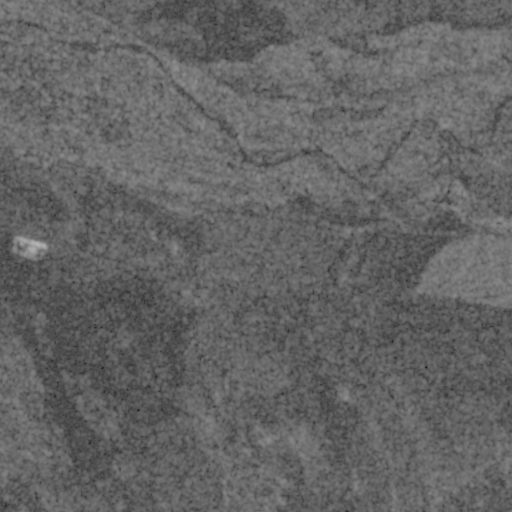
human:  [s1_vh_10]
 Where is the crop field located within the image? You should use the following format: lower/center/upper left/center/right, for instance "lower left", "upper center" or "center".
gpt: The crop field is located in the center right of the image.
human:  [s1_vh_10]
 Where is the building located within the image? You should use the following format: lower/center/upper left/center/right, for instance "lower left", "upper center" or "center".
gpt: The building is located in the upper left of the image.
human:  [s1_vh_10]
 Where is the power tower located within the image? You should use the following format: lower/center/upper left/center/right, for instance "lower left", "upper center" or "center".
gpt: There is no power tower in the image.

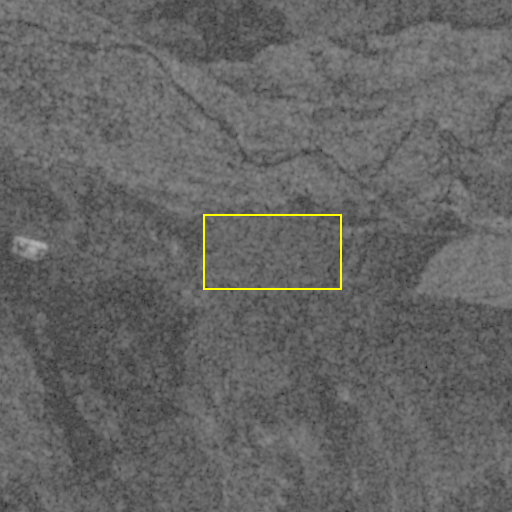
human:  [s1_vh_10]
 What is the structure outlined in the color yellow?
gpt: The structure outlined in yellow is a crop field.
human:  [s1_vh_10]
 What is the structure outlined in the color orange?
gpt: There is no orange outline.